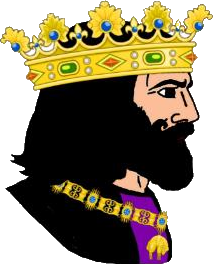
Label: 4_Yes_Chad